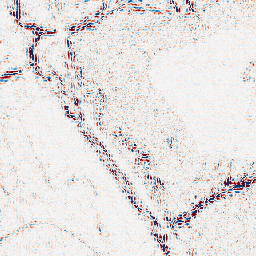
Category: wavelet
Decomposition family: wavelet_biorthogonal
Decomposition parameters: wavelet: bior3.5
level: 2
Upsampling method: nearest
Upsampling parameters: scale: 4
Upsampling scale: 4